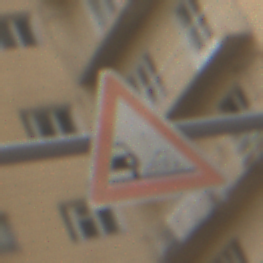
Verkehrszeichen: SplittSchotter
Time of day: MorningAfternoon
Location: Outdoor (Urban)
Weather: Overcast
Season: NotSpecified
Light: Natural